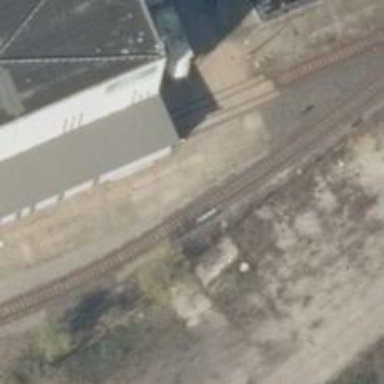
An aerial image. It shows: Abandoned railway yard.